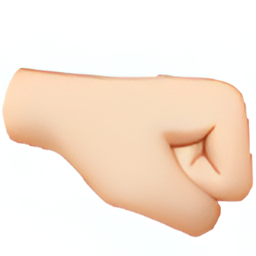
Name: right facing fist
Emoji: 🤜🏻
Group: People & Body
Sub-group: hand-fingers-closed